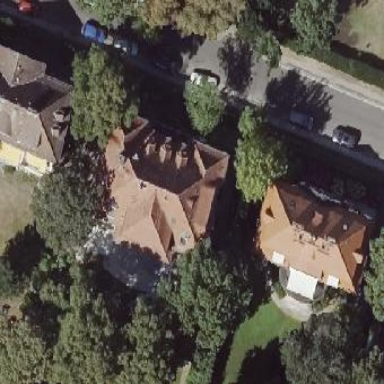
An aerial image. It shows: Hipped roof house.